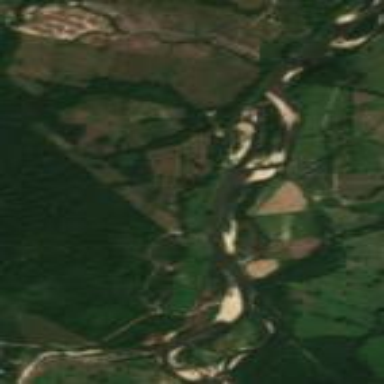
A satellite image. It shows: Tranquil riverbed in its natural state.